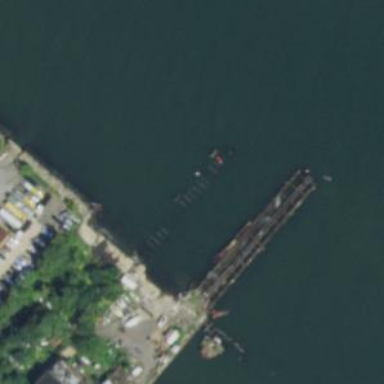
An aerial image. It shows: Ruined pier structure.